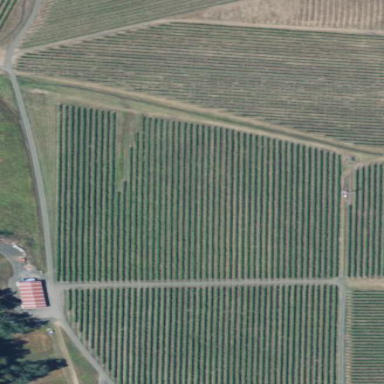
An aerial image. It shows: Vineyard growing grapes.